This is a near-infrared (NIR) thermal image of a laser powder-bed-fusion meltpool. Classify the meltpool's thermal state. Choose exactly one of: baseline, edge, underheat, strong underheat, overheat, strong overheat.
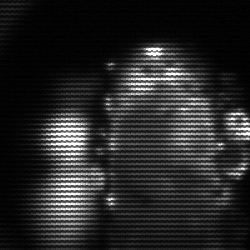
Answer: strong underheat